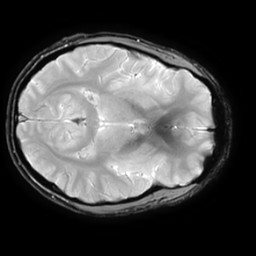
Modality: T2starw
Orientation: axial
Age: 31
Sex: male
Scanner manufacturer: ge
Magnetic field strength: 3 T
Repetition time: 0.65 s
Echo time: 0.02 s